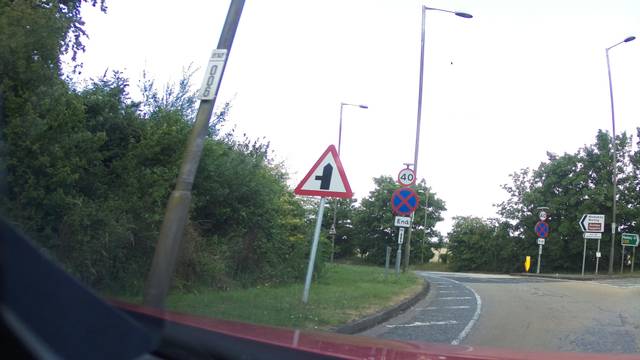
Region: United Kingdom
Coordinates: 51.278, -1.125